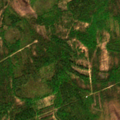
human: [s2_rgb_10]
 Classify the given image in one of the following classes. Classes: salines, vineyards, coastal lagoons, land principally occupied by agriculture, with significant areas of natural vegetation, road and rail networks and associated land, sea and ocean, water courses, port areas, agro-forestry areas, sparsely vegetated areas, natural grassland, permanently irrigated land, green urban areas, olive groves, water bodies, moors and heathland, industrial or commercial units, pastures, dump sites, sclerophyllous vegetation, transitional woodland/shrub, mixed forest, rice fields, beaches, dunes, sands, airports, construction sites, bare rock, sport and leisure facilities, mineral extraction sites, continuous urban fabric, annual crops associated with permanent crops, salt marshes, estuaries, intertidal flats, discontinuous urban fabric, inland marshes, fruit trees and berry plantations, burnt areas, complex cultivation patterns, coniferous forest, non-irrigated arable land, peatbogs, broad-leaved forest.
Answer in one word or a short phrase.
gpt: mixed forest, transitional woodland/shrub